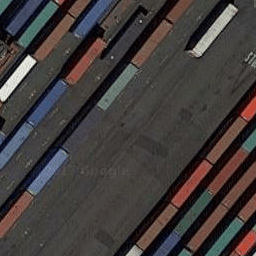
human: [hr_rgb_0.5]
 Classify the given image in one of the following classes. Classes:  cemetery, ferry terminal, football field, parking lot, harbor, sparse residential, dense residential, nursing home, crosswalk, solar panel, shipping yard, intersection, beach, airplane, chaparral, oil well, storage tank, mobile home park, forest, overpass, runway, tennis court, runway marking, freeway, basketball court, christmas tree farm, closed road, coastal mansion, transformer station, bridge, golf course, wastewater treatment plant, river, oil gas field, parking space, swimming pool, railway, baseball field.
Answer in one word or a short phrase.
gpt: shipping yard